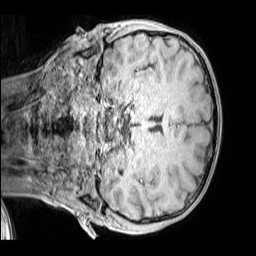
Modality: MP2RAGE
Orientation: coronal
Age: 9
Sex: male
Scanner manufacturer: siemens
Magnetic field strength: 3 T
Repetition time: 4 s
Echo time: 0.00299 s